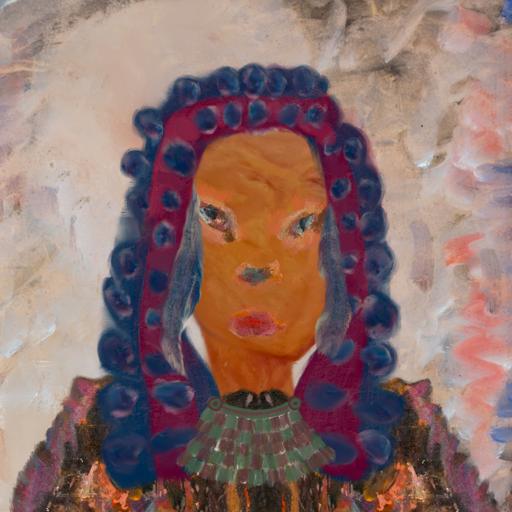
Background: Roy_Bahadur, Head And Neck Front: Pious_Lady, Face Front: Boggyland, Bust: Gypsy_Queen, Hair Front: Hill_Girl, Head Accessory: Blank, Second Necklace: After_Raid, Necklace: Blank, Baby: Blank